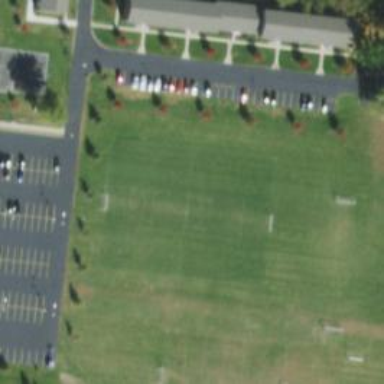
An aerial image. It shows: American football pitch for leisure and sport activities.